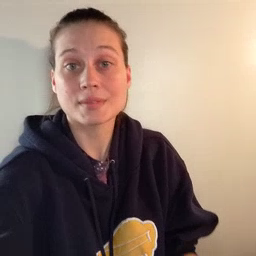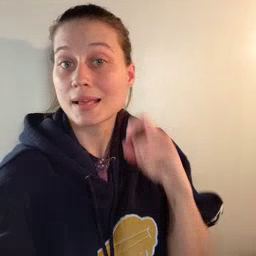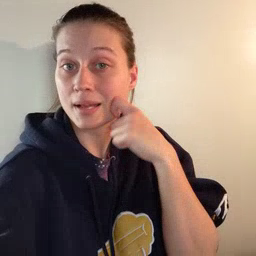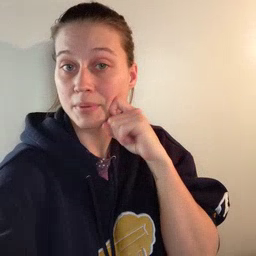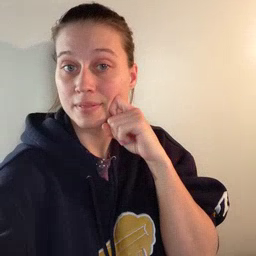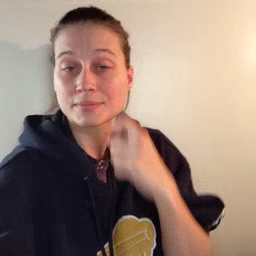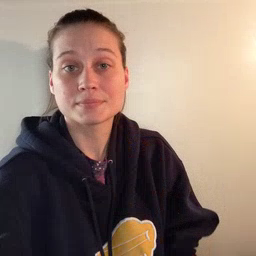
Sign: apple